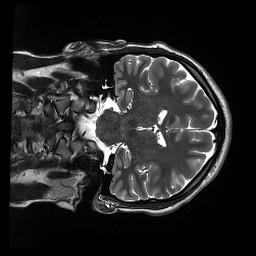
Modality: T2w
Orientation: coronal
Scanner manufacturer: siemens
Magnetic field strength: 3 T
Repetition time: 13.52 s
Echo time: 0.088 s